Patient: sex M, age 37
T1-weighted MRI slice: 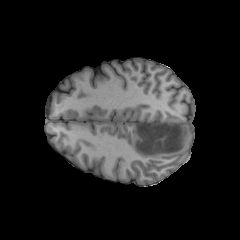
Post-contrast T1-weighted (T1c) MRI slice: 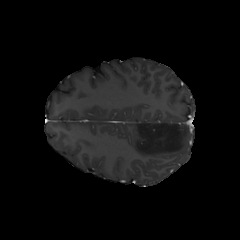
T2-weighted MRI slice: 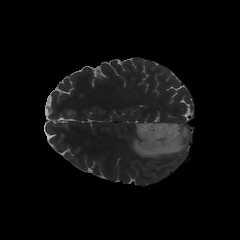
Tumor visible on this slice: yes
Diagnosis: Astrocytoma, IDH-mutant
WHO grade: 2